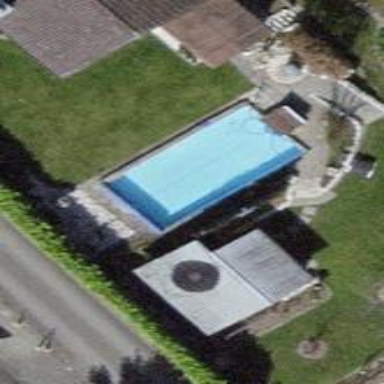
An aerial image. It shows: Swimming pool located in leisure land.